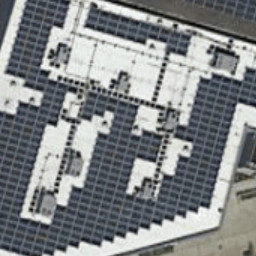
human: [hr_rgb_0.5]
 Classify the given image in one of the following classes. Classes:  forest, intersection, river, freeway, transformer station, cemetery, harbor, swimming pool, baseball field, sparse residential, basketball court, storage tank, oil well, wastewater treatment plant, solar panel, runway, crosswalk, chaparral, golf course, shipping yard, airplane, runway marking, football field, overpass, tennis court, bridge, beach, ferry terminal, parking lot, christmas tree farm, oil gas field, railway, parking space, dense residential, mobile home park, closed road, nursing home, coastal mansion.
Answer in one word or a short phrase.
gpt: solar panel